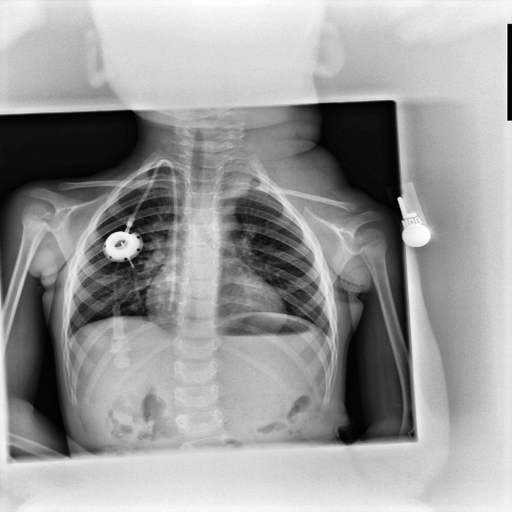
Finding: NORMAL